Interaction volume radius: 5 \u00c5
Interaction volume height: 15 \u00c5
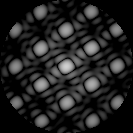
Disorder parameter: 0.06224